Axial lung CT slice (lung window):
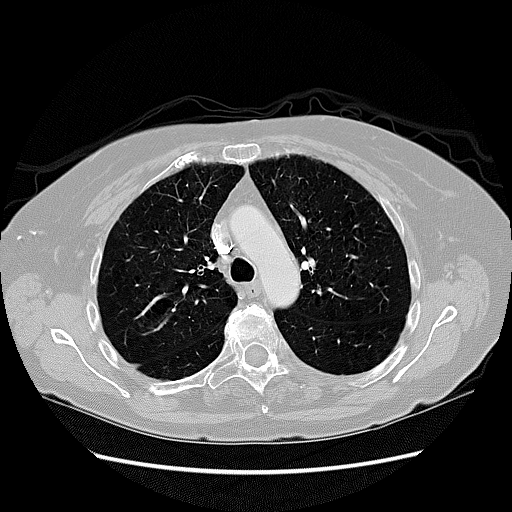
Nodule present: no